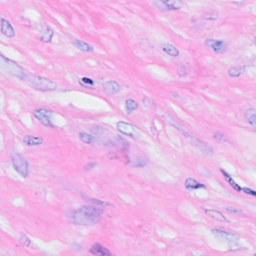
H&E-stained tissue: Breast